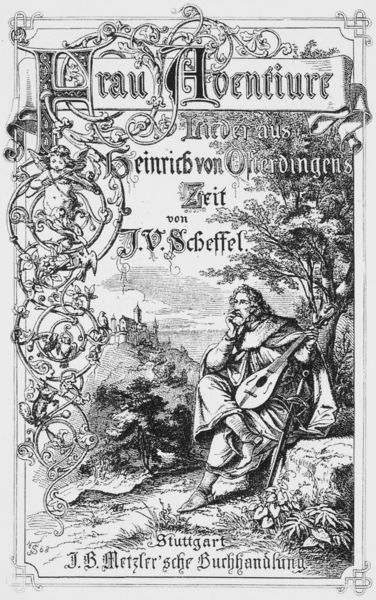
Titel: “Frau Aventiure. Lieder aus Heinrich von Ofterdingens Zeit” (Titelblatt)
Standort: Ausstellungsort: Eisenach, Wartburg (EU - D - Thüringen)
Schlagwörter: baum, berg, himmel, mann, landschaft, stadt, frau, hintergrund, rosen, schloss, stein, instrument, mantel, musik, musiker, ranken, romantik, nachdenklich, buch, denken, burg, druck, radierung, stich, titel, illustration, schwert, titelblatt, ritter, ranke, cover, deckblatt, girlanden, umschlag, sänger, mittelalter, märchen, historismus, laute, lautenspieler, zeit, leier, arabeske, heinrich, frontispiz, stuttgart, scheffel, buchhandlung, roman, buchillustration titelbild, titelkupfer, ohterdingen, metzler, ofterdingens, aventiure, ofterdingen, rnhodeckblatt, j.v.scheffel, frau aventiure